Field crop: maize
Growth stage: 2
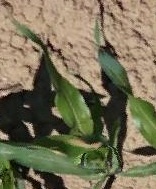
Species: maize